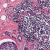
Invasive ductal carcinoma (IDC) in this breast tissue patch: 0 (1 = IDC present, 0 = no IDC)